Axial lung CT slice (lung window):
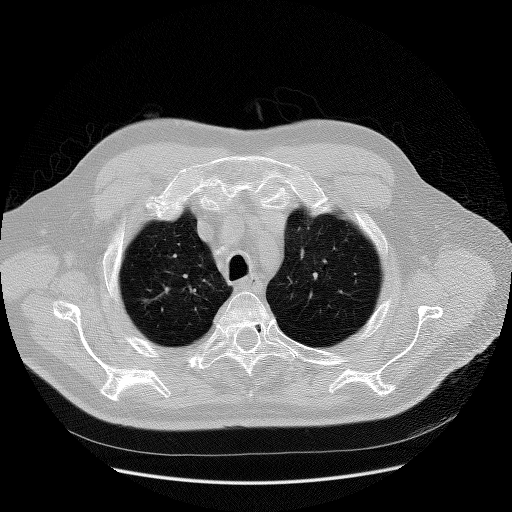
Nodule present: no